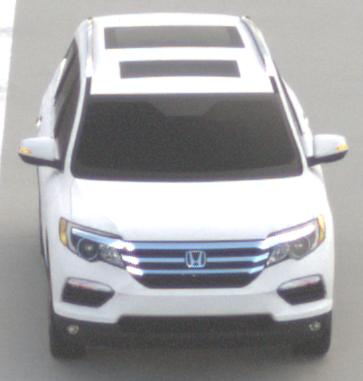
Make: Honda
Model: Pilot
Detailed model: 3
Model produced from: 2015
Model produced until: 2022
Doors: 5
Color: white
Road condition: dry road
Daytime: morning or afternoon
Contrast: low contrast